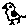
Label: bird